Question: What projects?
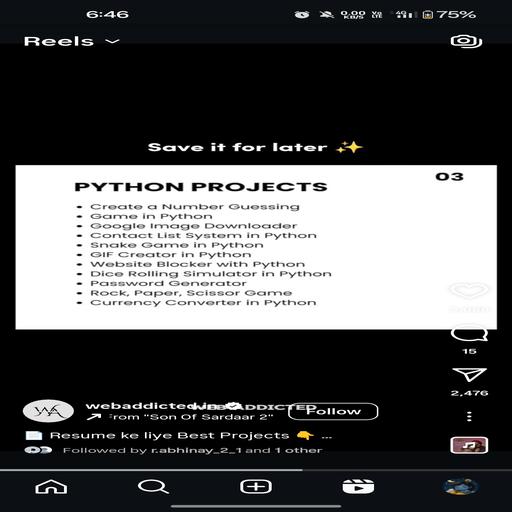
Answer: Python projects